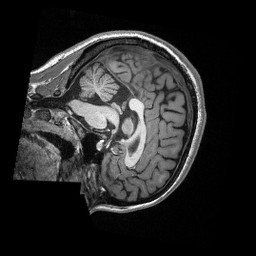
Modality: T1w
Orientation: sagittal
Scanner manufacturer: siemens
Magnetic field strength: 3 T
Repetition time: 2.3 s
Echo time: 0.00308 s